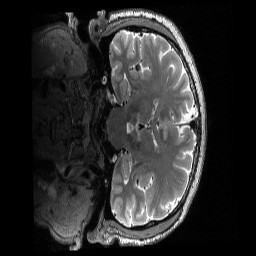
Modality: T2w
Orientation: coronal
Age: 49
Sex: male
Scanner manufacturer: siemens
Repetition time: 3.2 s